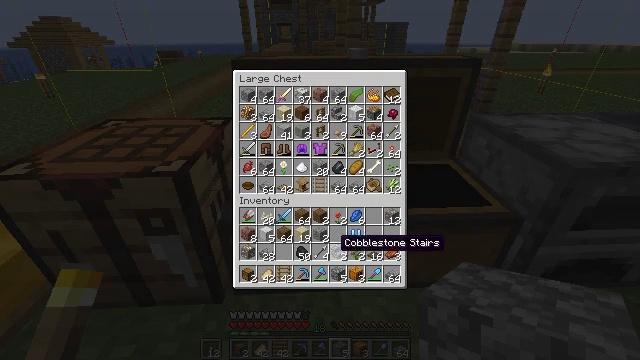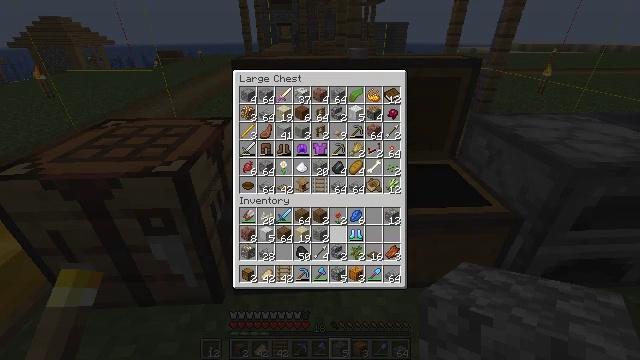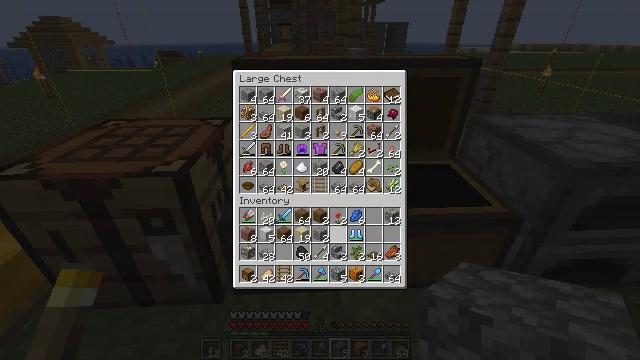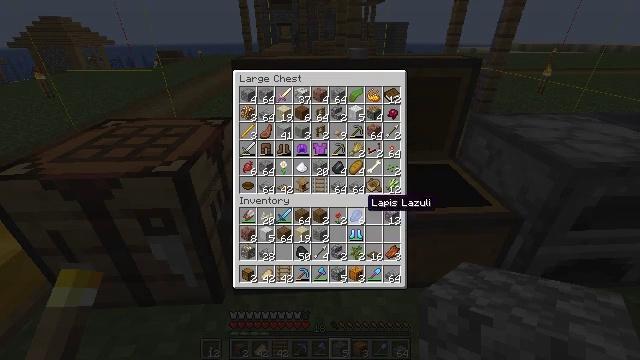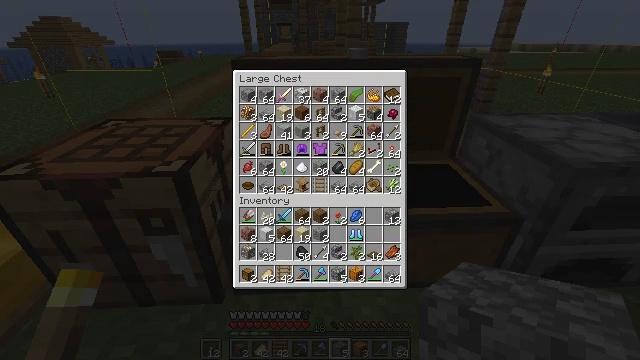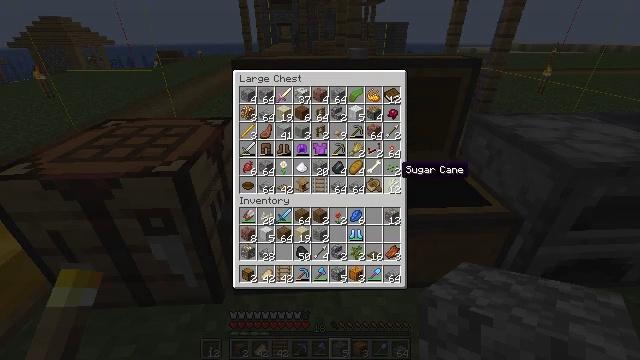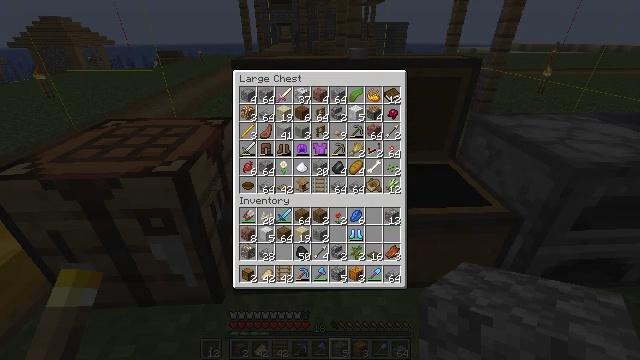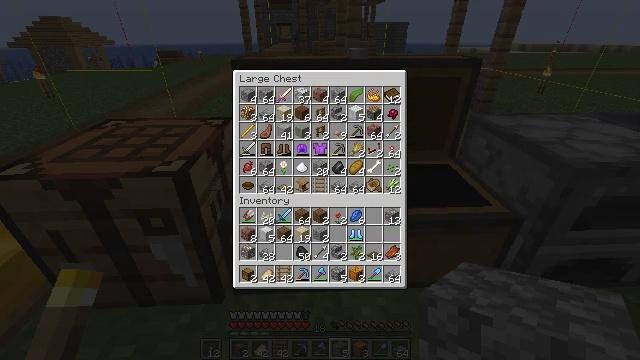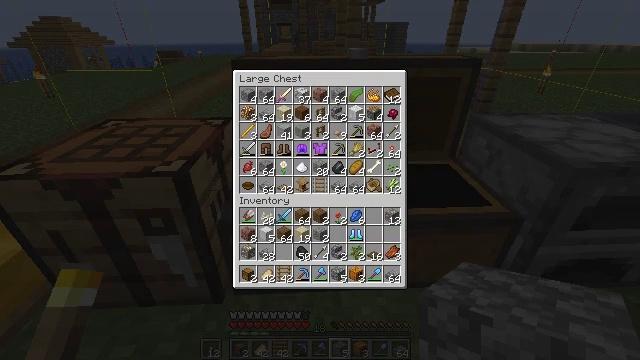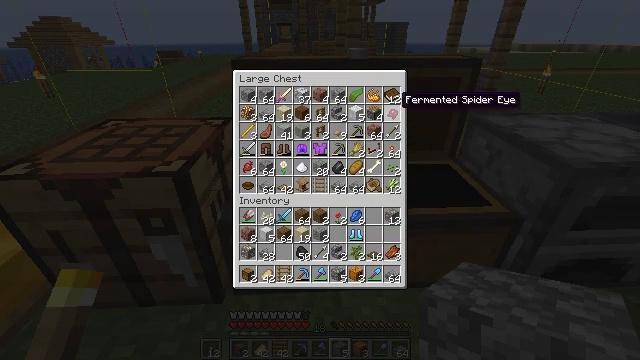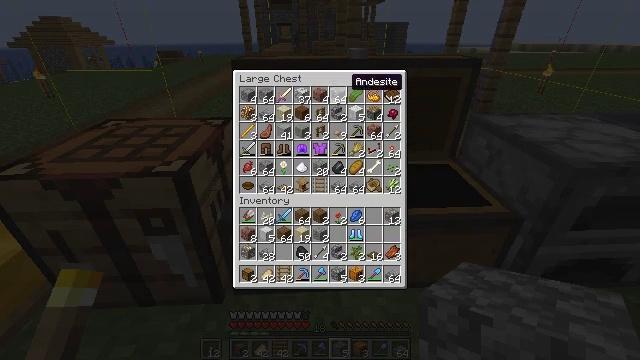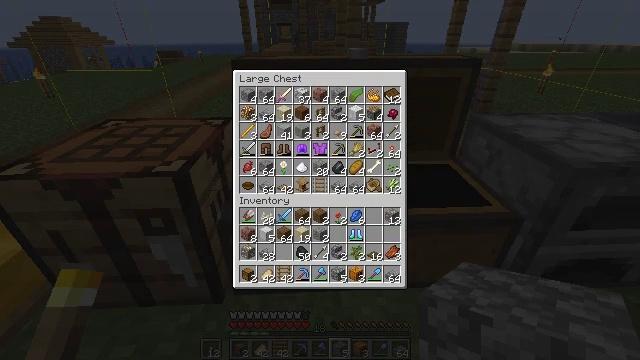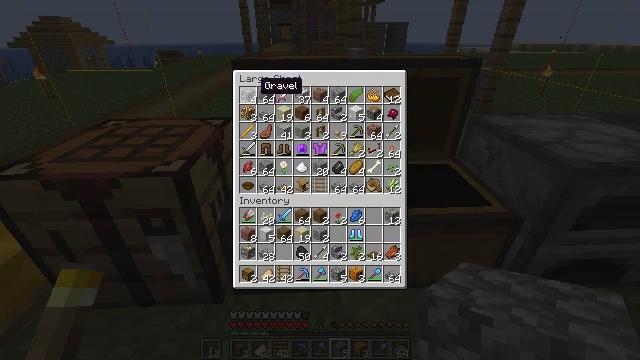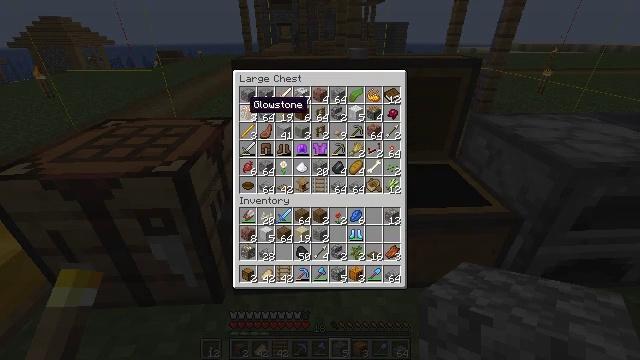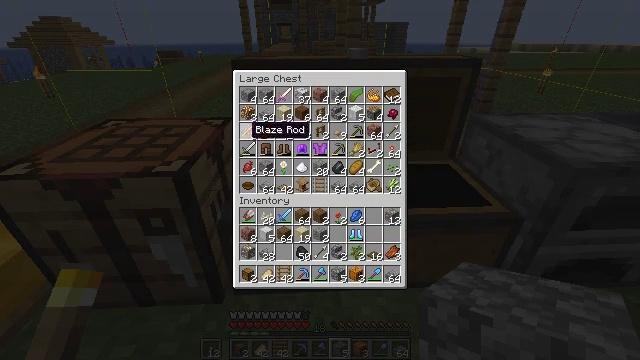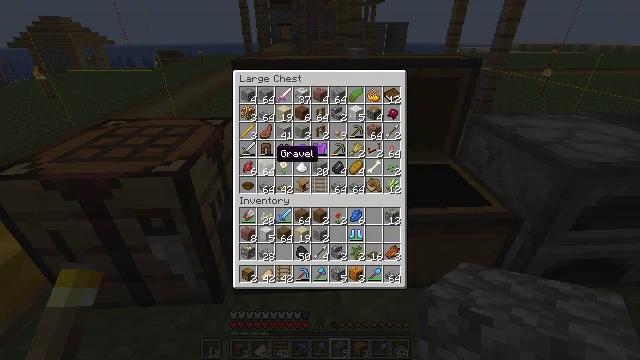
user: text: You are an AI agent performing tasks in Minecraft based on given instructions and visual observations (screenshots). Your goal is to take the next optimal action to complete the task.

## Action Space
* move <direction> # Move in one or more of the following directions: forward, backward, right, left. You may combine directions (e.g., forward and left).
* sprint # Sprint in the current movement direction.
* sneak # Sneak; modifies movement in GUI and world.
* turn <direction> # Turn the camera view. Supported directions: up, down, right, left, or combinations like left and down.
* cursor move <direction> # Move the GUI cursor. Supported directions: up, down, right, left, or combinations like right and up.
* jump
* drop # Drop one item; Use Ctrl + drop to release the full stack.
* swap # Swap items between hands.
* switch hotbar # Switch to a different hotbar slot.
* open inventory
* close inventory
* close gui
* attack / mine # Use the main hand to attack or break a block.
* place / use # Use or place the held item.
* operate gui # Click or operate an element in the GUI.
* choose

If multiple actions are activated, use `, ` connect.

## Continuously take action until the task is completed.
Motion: motion action
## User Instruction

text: Dig soul sand to use for potions.
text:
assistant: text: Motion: sneak, cursor move up
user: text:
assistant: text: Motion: sneak, cursor move right and up
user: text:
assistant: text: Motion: sneak, cursor move right and up
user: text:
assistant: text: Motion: sneak, cursor move right and up
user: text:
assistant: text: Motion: sneak, cursor move right and up
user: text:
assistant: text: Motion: sneak, cursor move right and up
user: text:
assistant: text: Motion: sneak, cursor move right and up
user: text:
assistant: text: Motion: sneak, cursor move up
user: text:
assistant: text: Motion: sneak, cursor move left and up
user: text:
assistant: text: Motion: sneak, cursor move left and up
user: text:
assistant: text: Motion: sneak, cursor move left
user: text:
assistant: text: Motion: sneak, cursor move left and down
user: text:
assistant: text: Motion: sneak, cursor move left and down
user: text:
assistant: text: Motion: sneak, cursor move down
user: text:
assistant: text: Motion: sneak, cursor move right and down
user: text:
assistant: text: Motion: sneak, cursor move right and down
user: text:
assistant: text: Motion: sneak, cursor move right and down
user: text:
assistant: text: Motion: sneak, cursor move right
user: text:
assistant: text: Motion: sneak, cursor move right
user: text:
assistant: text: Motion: sneak
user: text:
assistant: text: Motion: sneak, cursor move left and down
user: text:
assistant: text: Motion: sneak, cursor move left and down
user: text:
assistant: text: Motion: sneak, cursor move left
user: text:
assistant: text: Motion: sneak
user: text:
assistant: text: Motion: sneak, cursor move down
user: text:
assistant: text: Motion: sneak, cursor move right and down
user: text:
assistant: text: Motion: sneak, cursor move right
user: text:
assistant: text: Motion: sneak, cursor move right
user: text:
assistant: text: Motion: sneak, cursor move right and up
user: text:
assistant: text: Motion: sneak, cursor move up